Aerial crown-view tile of a tropical tree (Barro Colorado Island, Panama), acquired 20250512:
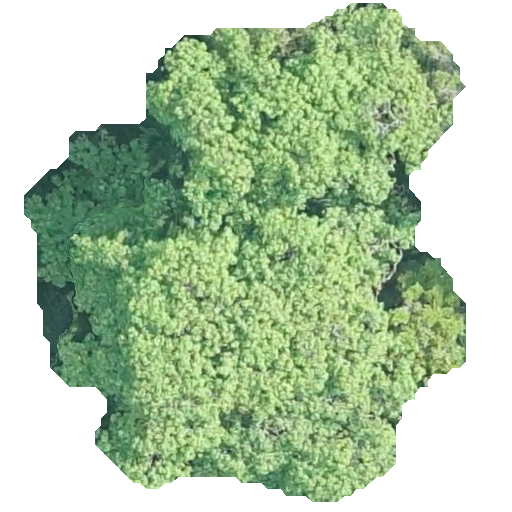
Species: Hura crepitans
GBIF accepted scientific name: Hura crepitans
Crown area: 233.412 m²